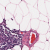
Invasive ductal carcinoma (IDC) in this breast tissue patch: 0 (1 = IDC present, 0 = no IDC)